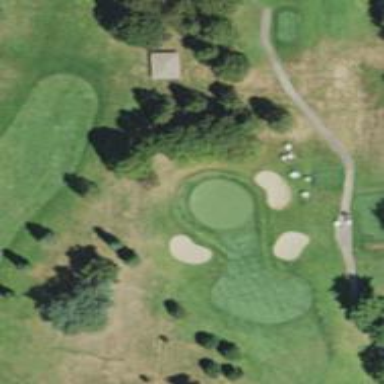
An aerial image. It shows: Golf hole.